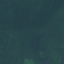
Label: Forest